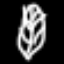
Label: leaf